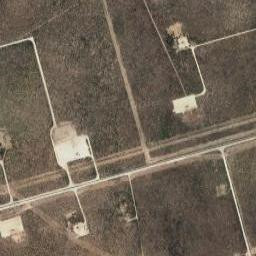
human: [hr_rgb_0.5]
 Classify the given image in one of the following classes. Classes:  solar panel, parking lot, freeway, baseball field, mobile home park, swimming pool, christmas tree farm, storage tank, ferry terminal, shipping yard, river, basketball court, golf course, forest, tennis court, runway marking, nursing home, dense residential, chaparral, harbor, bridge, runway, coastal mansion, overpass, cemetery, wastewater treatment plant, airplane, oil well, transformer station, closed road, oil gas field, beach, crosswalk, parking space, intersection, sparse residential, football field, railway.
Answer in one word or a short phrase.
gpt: oil gas field